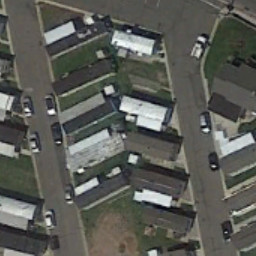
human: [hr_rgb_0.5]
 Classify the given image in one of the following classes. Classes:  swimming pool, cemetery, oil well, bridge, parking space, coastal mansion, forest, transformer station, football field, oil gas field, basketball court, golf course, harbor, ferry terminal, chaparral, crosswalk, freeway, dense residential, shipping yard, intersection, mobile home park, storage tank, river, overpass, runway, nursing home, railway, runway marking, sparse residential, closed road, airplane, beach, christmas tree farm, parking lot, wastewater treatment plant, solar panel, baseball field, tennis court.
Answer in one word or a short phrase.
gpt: mobile home park